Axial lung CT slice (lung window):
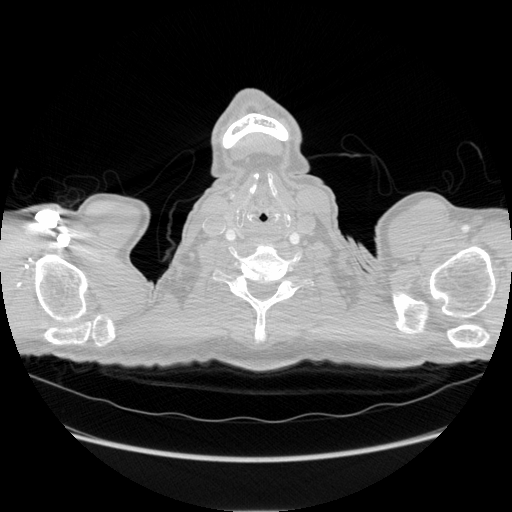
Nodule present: no